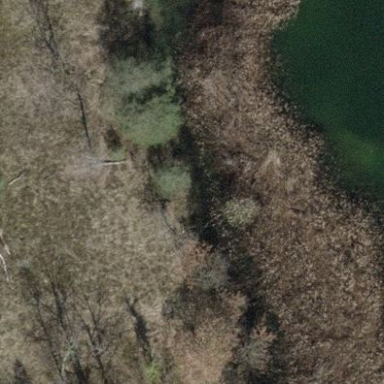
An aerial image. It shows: Reedbed in wetland area.